Question: I would like to plot a heat map on the unit sphere using the matplotlib library of python. There are several places where this question is discussed. Just like this: <URL>
I can do this partially. I can creat the sphere and the heatplot. I have coordinate matrices X,Y and Z, which have the same size. I have another variable of the same size as X, Y and Z, which contains scalars used to creat the heat map. However in case c contains scalars differ from zero in its first and last rows, just one polar cap will be colored but not the other. The code generates the above mentioned result is the next:
'''
import numpy as np
import matplotlib.pyplot as plt
from matplotlib import cm
from mpl_toolkits.mplot3d import Axes3D
#Creating the theta and phi values.
theta = np.linspace(0,np.pi,100,endpoint=True)
phi = np.linspace(0,np.pi*2,100,endpoint=True)
#Creating the coordinate grid for the unit sphere.
X = np.outer(np.sin(theta),np.cos(phi))
Y = np.outer(np.sin(theta),np.sin(phi))
Z = np.outer(np.cos(theta),np.ones(100))
#Creating a 2D matrix contains the values used to color the unit sphere.
c = np.zeros((100,100))
for i in range(100):
c[0,i] = 100
c[99,i] = 100
#Creat the plot.
fig = plt.figure()
ax = fig.add_subplot(111,projection='3d')
ax.set_axis_off()
ax.plot_surface(X,Y,Z, rstride=1, cstride=1, facecolors=cm.plasma(c/np.amax(c)), alpha=0.22, linewidth=1)
m = cm.ScalarMappable(cmap=cm.plasma)
m.set_array(c)
plt.colorbar(m)
#Show the plot.
plt.show()
'''
The plot which was generated:

Could somebody help me what's going on here?
Thank you for your help in advance!
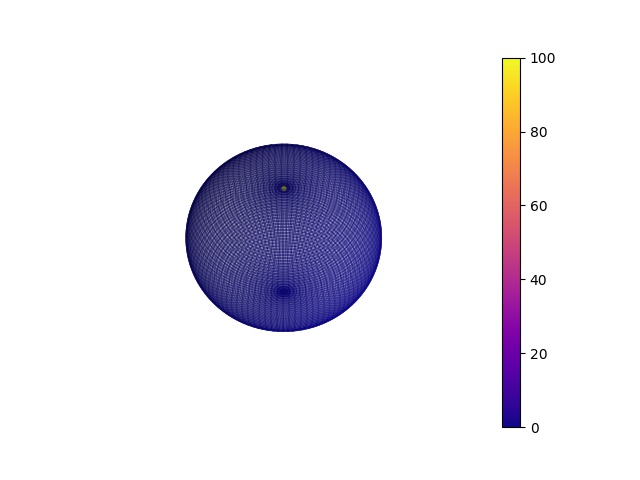
Answer: The values in the arrays define the edges of the grid. The color of the 'i'th face is determined by the 'i'th value in the color array. However, for 'n' edges you only have 'n-1' faces, such that the last value is ignored.
E.g. if you have 4 grid values and 4 colors, the plot will have only the first three colors in the grid.
<URL>
Thus a solution for the above would be to use a color array with one color less than gridpoints in each dimension.
'''
c = np.zeros((99,99))
c[[0,98],:] = 100
'''